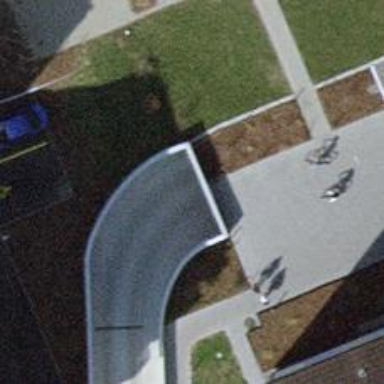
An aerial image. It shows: Parking entrance.